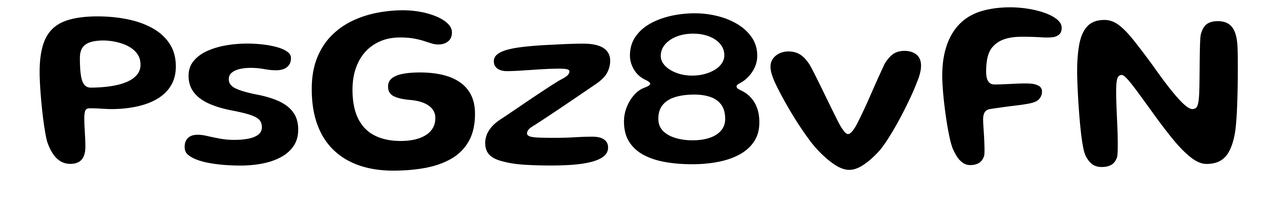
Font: Gluten_Medium